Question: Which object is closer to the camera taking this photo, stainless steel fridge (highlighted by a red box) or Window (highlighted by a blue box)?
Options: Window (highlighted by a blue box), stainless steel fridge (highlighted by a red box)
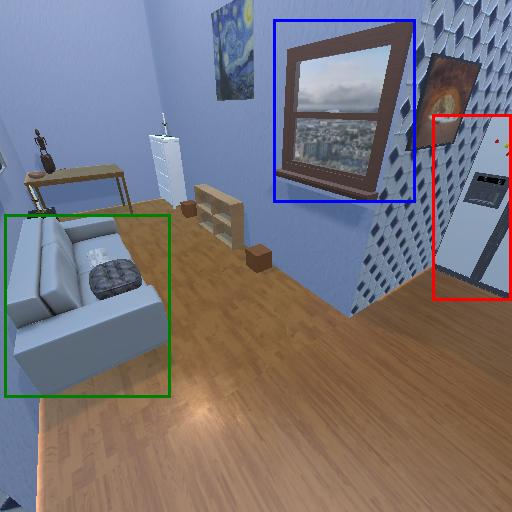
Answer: Window (highlighted by a blue box)